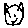
Label: cat